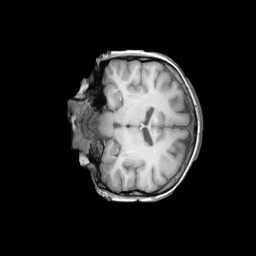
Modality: T1w
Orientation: coronal
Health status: ill
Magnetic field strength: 3 T